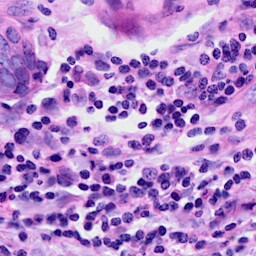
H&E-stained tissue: Breast